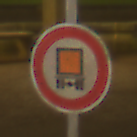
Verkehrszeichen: VerbotKennzeichnungspflichtigeKraftfahrzeugeGefaehrlicheGueter
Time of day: Night
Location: Outdoor (Urban)
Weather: Overcast
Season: NotSpecified
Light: Artificial